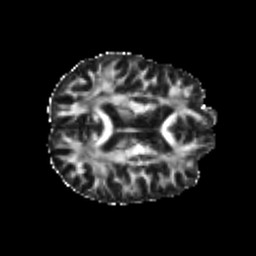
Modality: FA
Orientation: axial
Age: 23
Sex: male
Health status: healthy
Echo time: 0.074 s